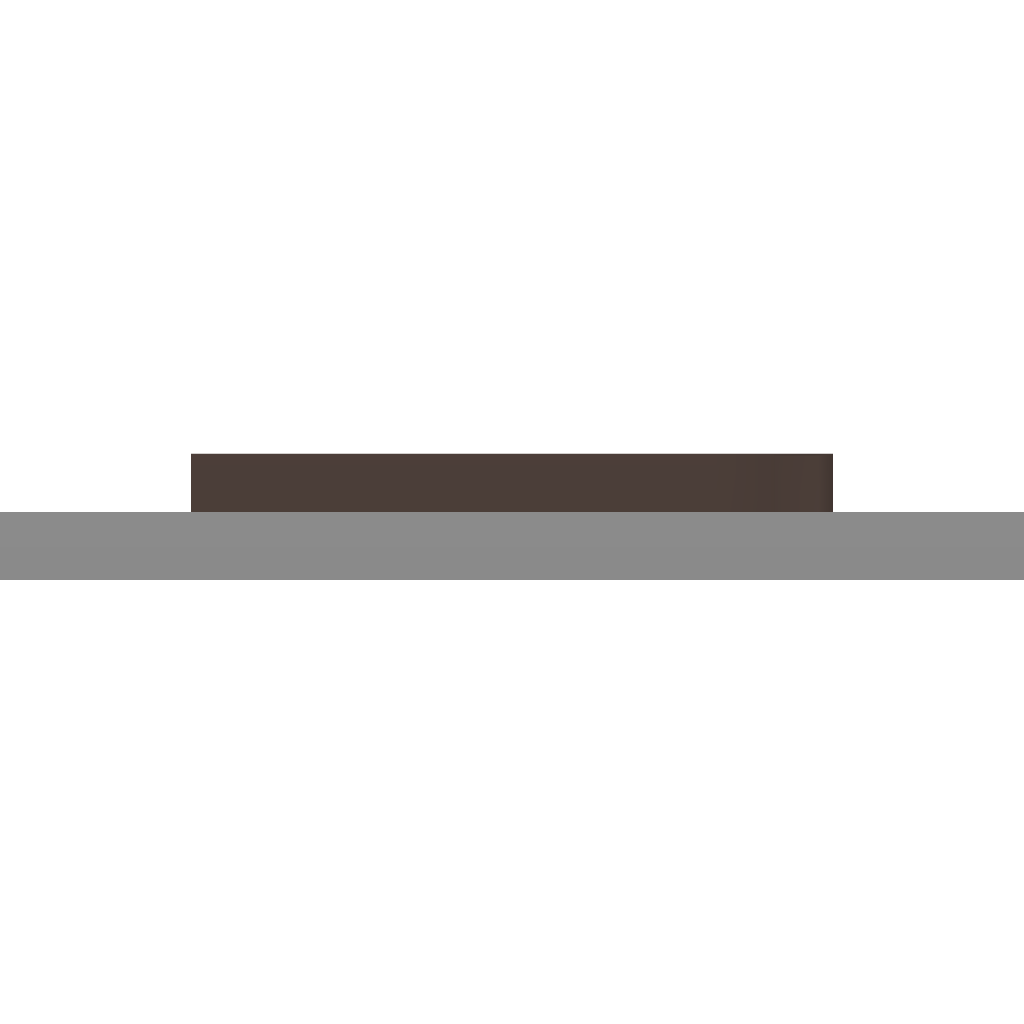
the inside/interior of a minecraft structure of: Sending in the Troops